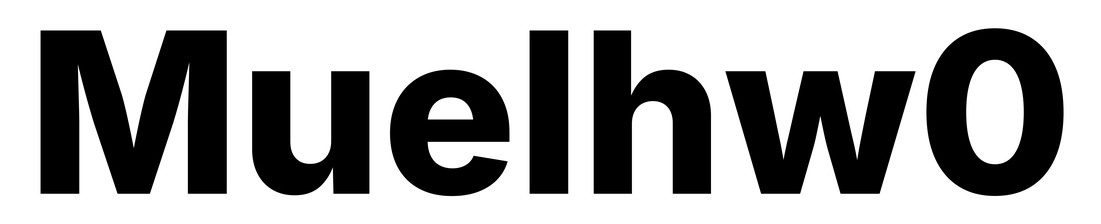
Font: Inter_ExtraBold